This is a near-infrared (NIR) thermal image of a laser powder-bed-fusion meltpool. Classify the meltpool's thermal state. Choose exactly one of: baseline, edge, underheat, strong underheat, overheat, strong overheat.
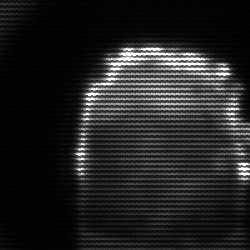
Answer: baseline